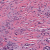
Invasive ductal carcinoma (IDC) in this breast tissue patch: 1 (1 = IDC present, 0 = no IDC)